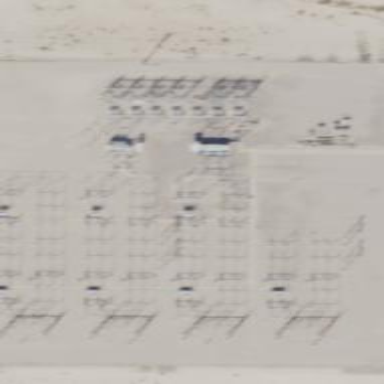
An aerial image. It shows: Outdoor distribution-level power substation enclosed by fence.